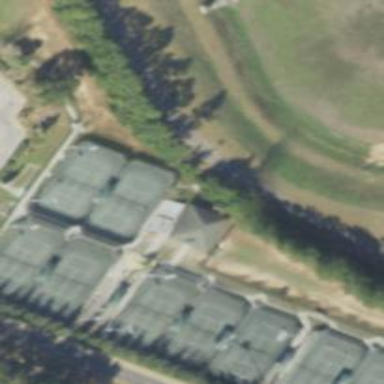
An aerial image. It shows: Tennis court on pitch designated for leisure land.